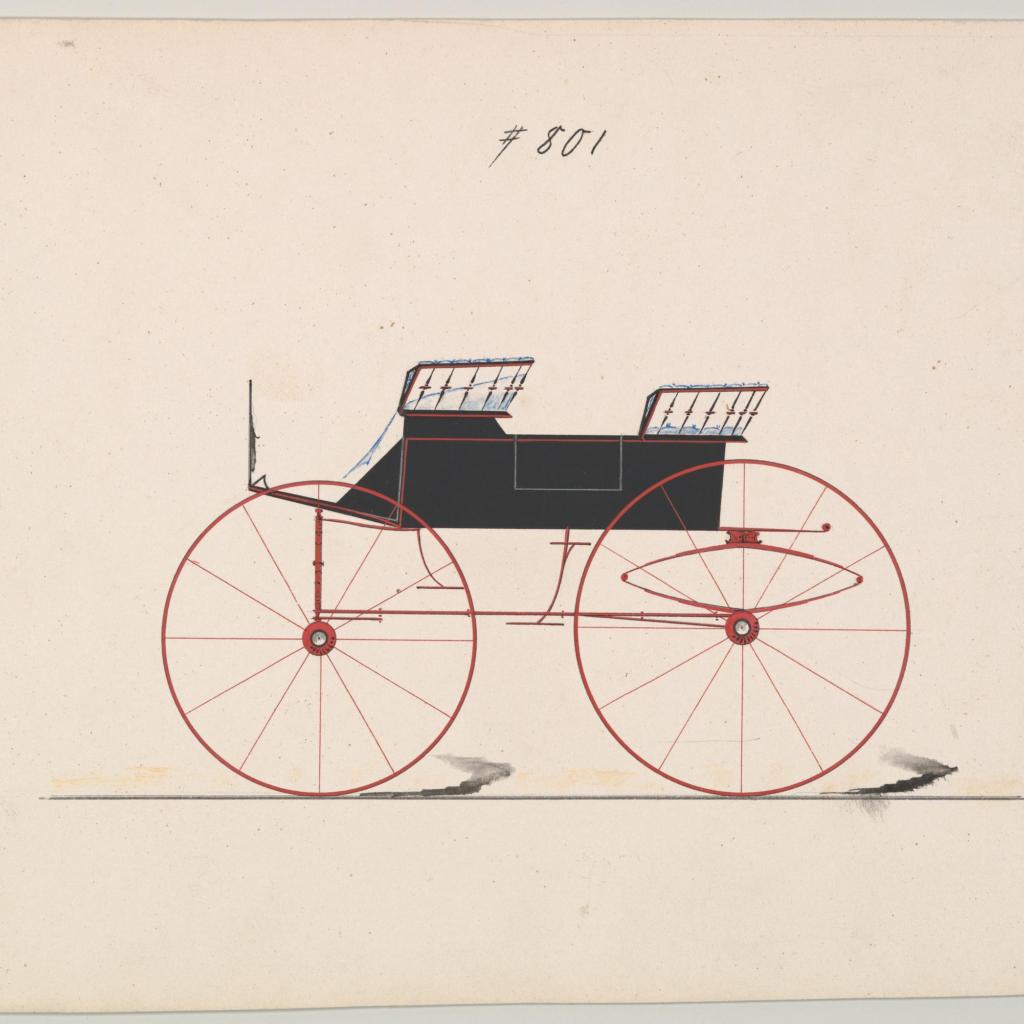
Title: Design for Wagon, no. 801
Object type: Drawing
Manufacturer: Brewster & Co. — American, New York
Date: ca. 1860
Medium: pen and black ink, watercolor and gouache
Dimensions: sheet: 6 1/8 x 8 11/16 in. (15.6 x 22.1 cm)
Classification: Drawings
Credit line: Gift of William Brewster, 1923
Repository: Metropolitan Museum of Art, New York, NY